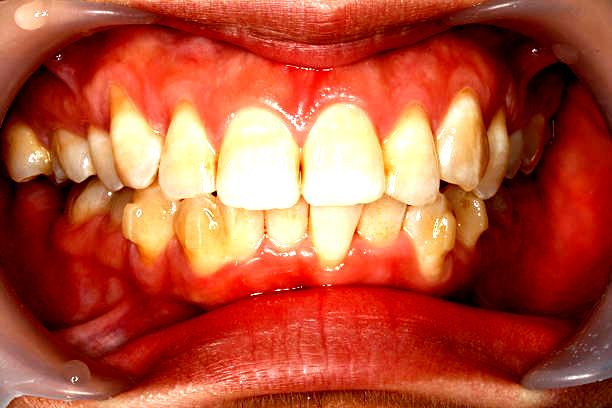
Condition: Calculus